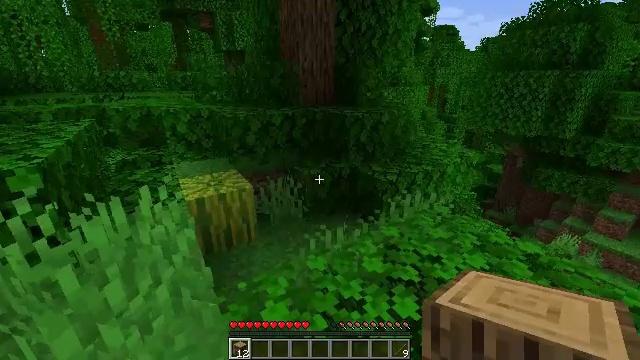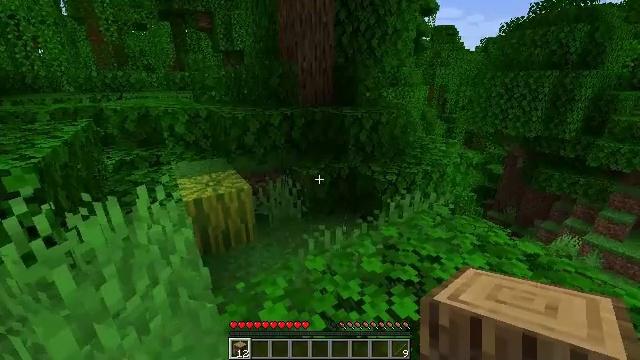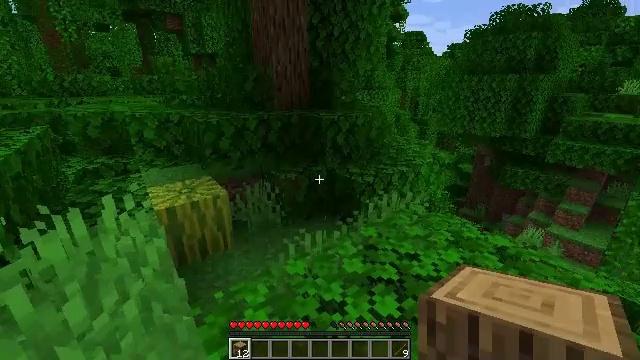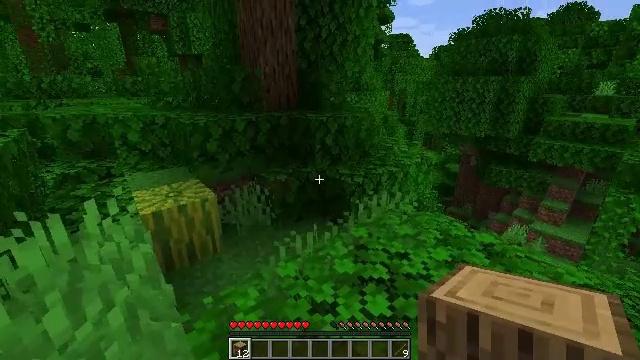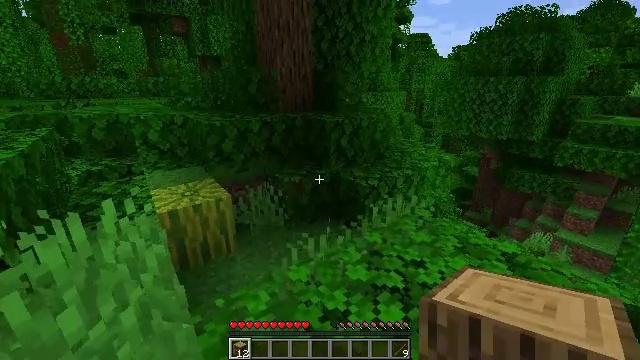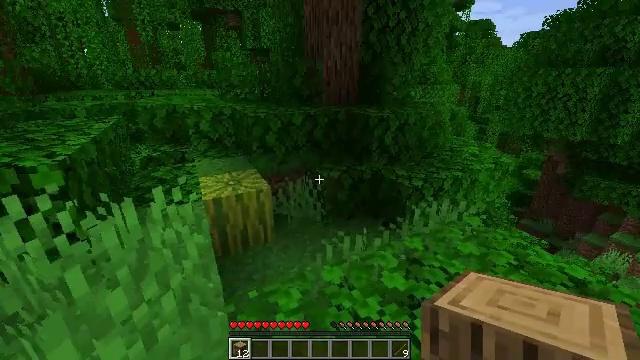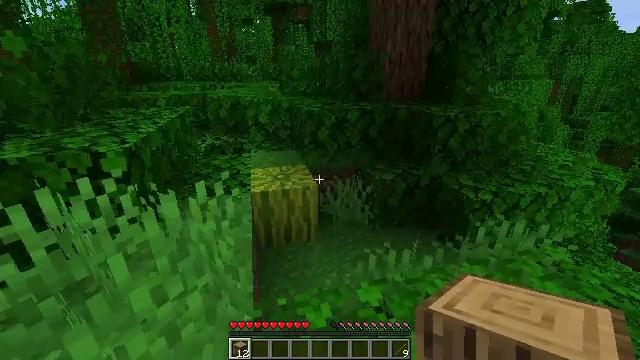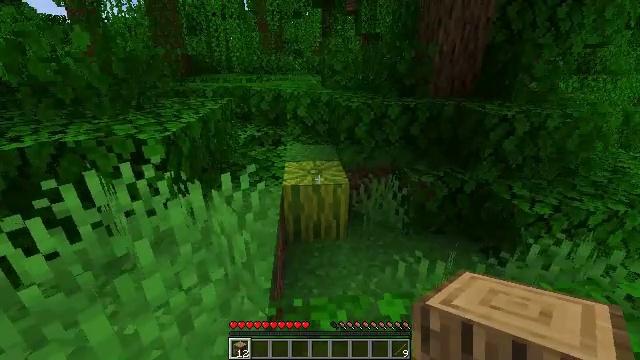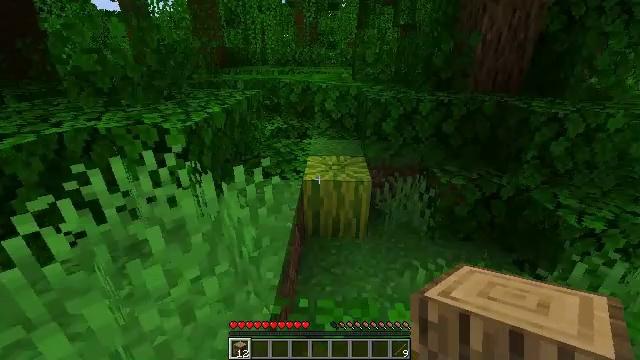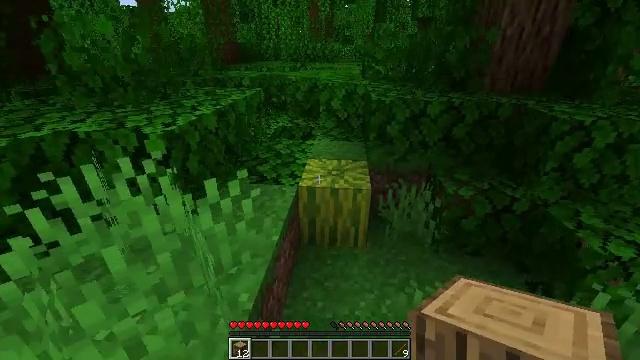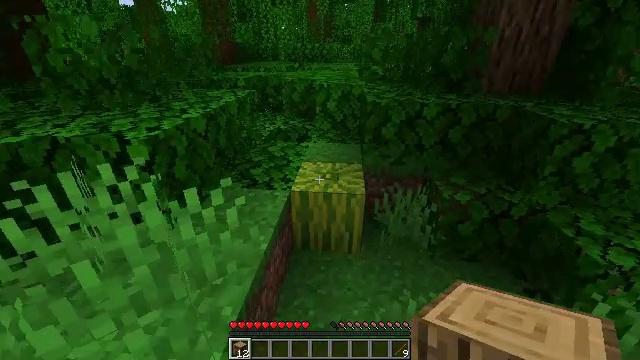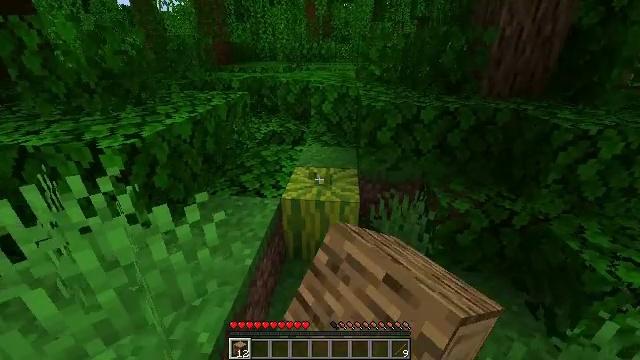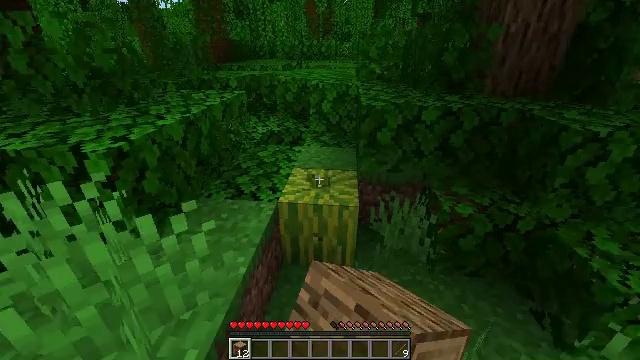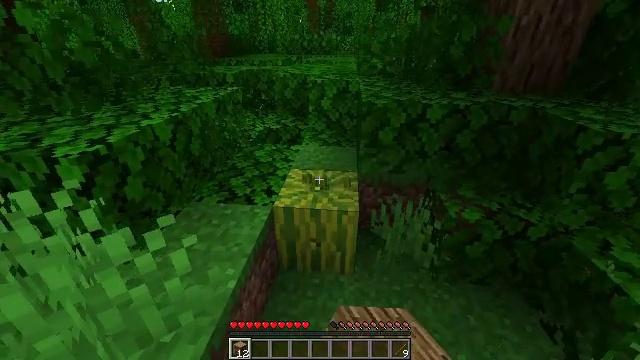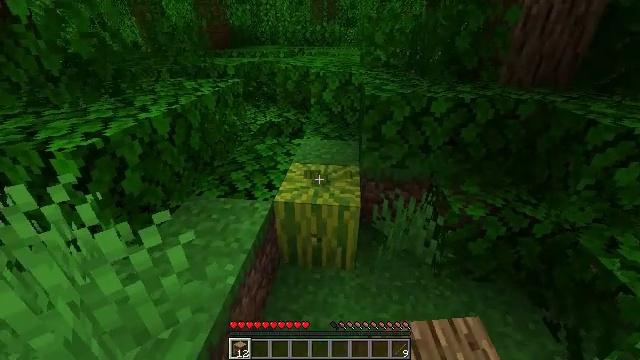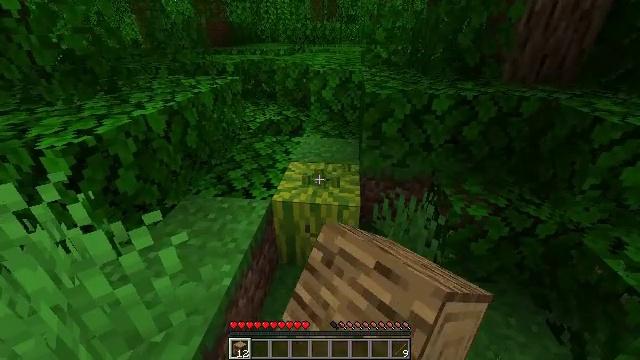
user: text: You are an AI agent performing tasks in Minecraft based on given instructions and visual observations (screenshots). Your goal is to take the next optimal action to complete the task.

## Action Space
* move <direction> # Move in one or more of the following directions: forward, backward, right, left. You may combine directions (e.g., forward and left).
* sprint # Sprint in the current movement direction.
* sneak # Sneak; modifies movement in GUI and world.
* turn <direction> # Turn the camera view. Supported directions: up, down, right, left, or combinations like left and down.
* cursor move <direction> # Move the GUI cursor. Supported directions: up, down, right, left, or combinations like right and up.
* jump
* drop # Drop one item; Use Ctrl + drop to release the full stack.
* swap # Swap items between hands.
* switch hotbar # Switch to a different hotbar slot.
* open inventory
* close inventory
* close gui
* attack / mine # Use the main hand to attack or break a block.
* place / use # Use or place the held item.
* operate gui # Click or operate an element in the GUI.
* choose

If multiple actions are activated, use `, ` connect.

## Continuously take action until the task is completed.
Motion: motion action
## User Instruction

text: Harvest melon from the farm.
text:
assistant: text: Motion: no_op
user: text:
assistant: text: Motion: turn right
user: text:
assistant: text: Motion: turn right
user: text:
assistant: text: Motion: move forward, turn left
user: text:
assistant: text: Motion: move forward, turn left and down
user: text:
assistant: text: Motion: move forward and move right, turn left and down
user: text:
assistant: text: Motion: move forward and move right, turn left and down
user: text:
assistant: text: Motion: move forward and move right, turn left and down
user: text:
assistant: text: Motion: move forward and move right, turn left
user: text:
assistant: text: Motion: move forward and move right, attack / mine
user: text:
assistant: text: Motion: move forward, attack / mine
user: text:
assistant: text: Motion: move forward, attack / mine
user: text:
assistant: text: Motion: turn down, attack / mine
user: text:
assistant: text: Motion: turn down, attack / mine
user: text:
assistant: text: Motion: attack / mine
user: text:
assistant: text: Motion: attack / mine
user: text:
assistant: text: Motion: attack / mine
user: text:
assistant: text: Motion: attack / mine
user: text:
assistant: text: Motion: attack / mine
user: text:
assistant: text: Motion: attack / mine
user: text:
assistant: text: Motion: attack / mine
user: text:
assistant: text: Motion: attack / mine
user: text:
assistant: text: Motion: attack / mine
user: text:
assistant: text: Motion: attack / mine
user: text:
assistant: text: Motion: attack / mine
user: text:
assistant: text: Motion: attack / mine
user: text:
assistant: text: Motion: attack / mine
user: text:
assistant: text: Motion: attack / mine
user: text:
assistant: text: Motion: attack / mine
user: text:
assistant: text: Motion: attack / mine